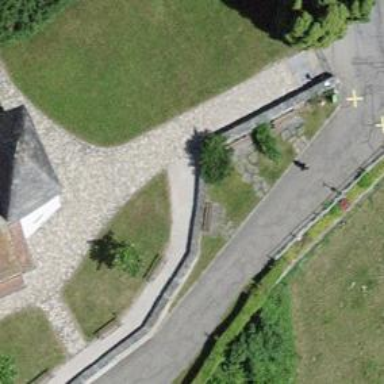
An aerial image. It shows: Bench.